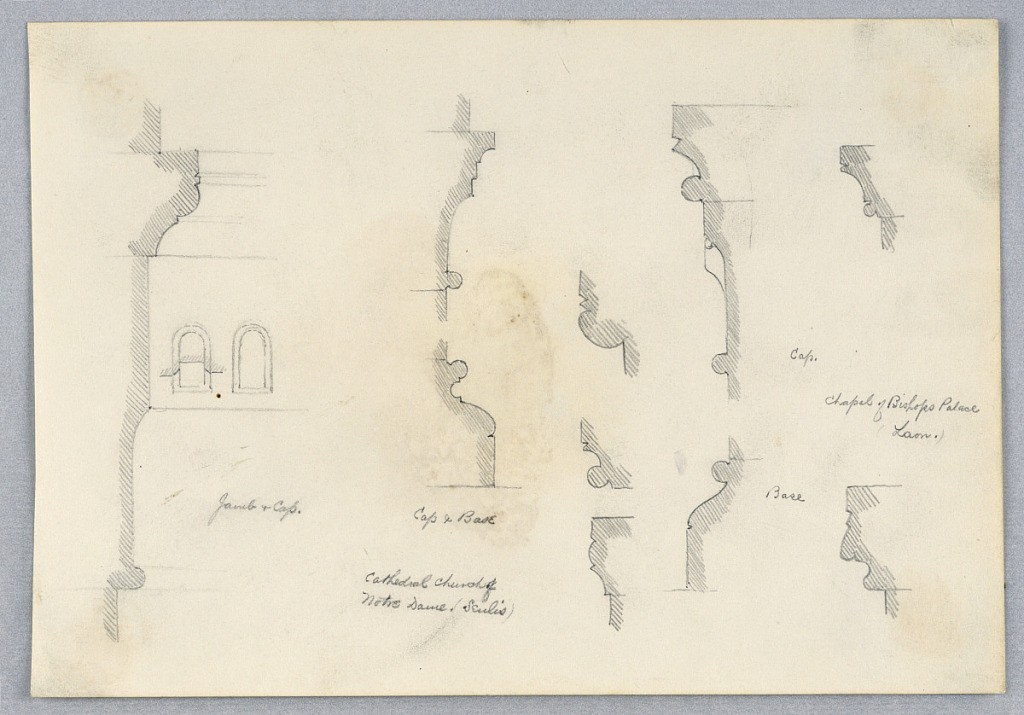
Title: Architectural Details, Cathedral of Notre Dame, Senlis
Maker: Arnold William Brunner, American, 1857–1925
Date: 1879–80
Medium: Graphite on paper
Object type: Drawing
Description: Ten sketches of stonework, labelled; one from Chapel of Bishops, Laon.